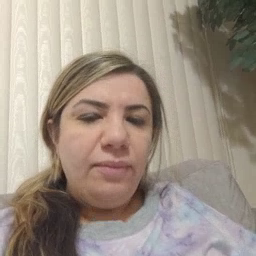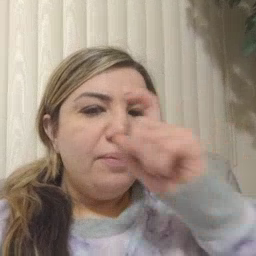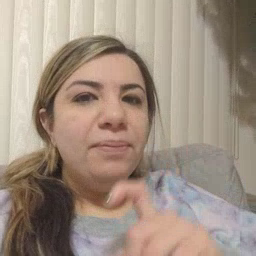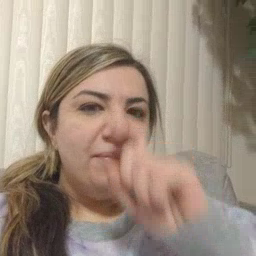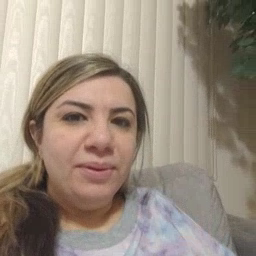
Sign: doll